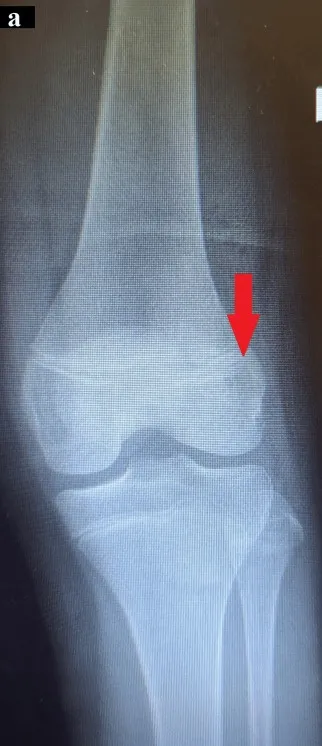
The X-rays were inconclusive, without a clear sign of an intra-articular lesion from the lateral femoral condyle. . (a) Anteroposterior X-ray of the patient's affected knee shows the lateral femoral condyle appearing normal.
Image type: radiology (x_ray)